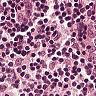
Metastatic tissue present: no